Interaction volume radius: 10 \u00c5
Interaction volume height: 35 \u00c5
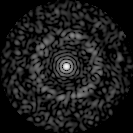
Disorder parameter: 0.836